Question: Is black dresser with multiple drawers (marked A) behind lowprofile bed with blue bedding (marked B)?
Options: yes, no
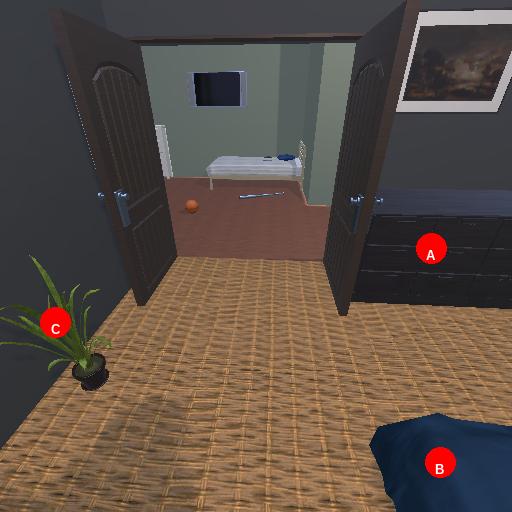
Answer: yes